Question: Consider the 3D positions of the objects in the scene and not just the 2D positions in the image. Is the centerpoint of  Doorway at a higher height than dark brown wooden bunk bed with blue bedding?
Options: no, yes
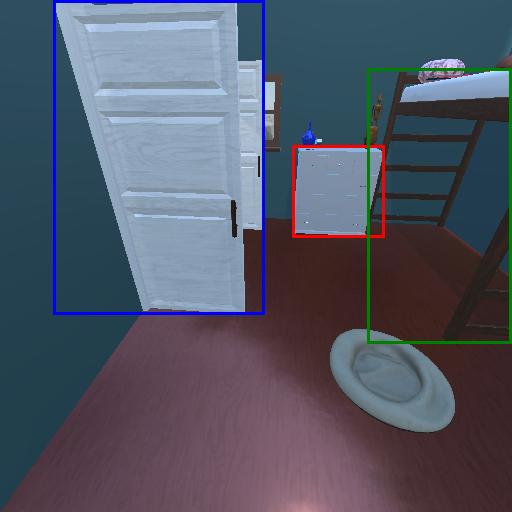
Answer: no